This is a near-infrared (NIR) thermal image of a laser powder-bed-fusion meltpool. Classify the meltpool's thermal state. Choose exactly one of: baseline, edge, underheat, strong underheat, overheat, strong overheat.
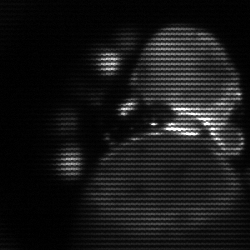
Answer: edge